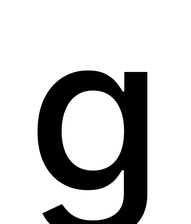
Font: Inter_Medium